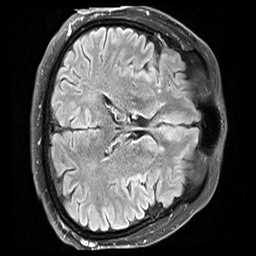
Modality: FLAIR
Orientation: axial
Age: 61
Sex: male
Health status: healthy
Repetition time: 12 s
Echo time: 0.095 s